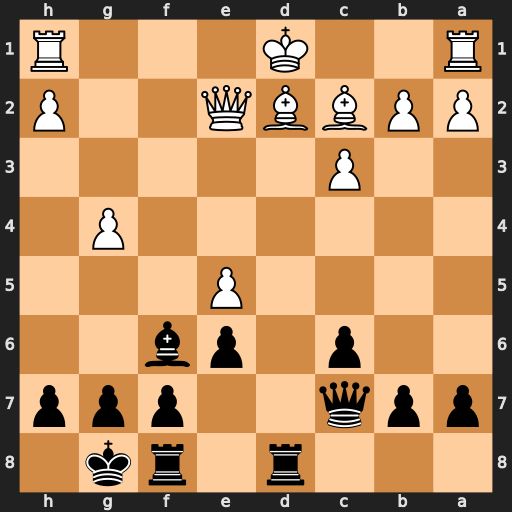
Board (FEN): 3r1rk1/ppq2ppp/2p1pb2/4P3/6P1/2P5/PPBBQ2P/R2K3R
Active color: b
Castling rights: -
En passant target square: -
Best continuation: Bg5 Bd3 Rxd3 Qxd3 Rd8